Question: I'm trying to get data from the ACF options pages. But every query is empty.
Here are my settings,
Fields are on and data should be visible somewhere:
<URL>
[
<URL>
Question: Where I can find that kind of data related to the ACF options page named Theme Options in this case?
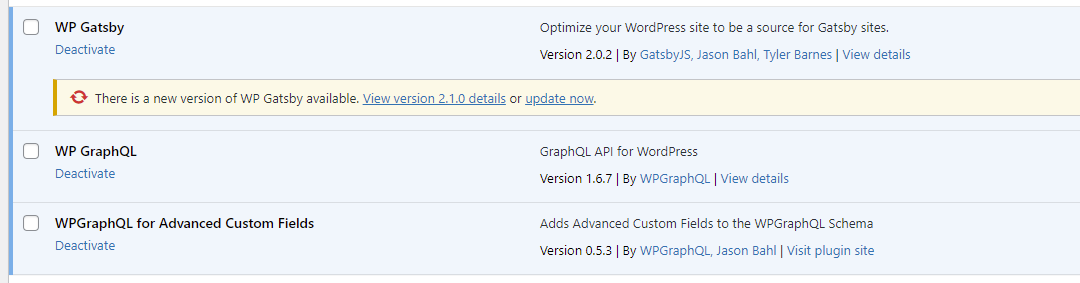
Answer: Ok, for future searchers:
First You need to add ACF fields to graphql, when registering with acf_add_options_page:
'''
'show_in_graphql' => true
'''
Secondly, pick a location for your fields in ACF:
<URL>
Then you should be able to find those fields in graphql (restart gatsby if needed).